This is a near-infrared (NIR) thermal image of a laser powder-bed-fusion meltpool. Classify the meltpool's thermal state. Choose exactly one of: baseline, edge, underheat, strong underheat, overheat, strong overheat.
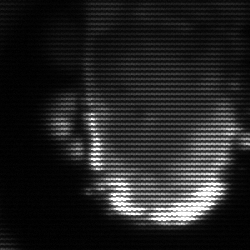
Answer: baseline